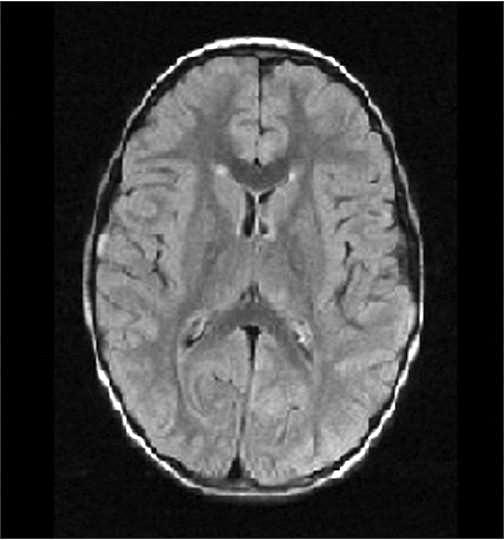
Label: notumor